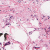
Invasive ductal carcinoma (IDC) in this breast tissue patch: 0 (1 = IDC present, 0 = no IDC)